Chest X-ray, PA view. Patient: 15 years old, sex F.
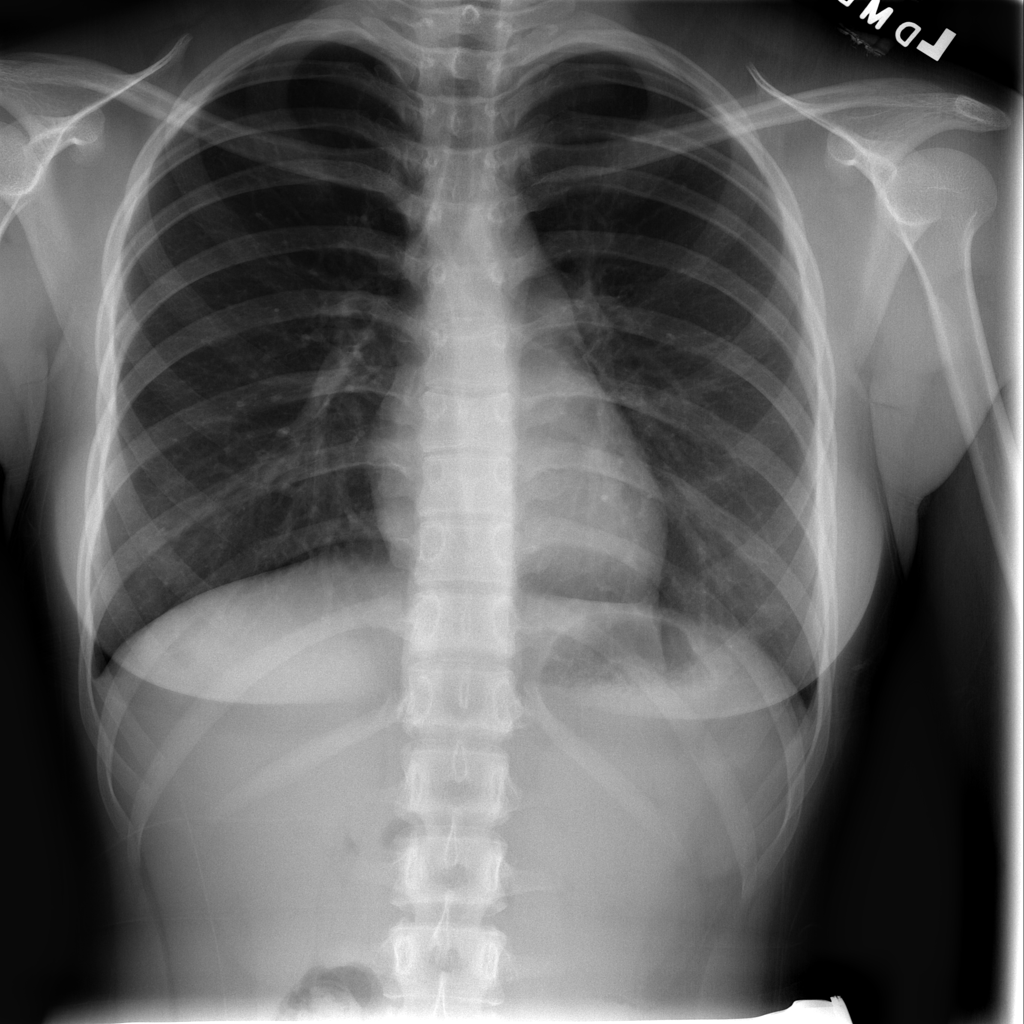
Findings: No Finding